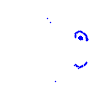
Particle: electron